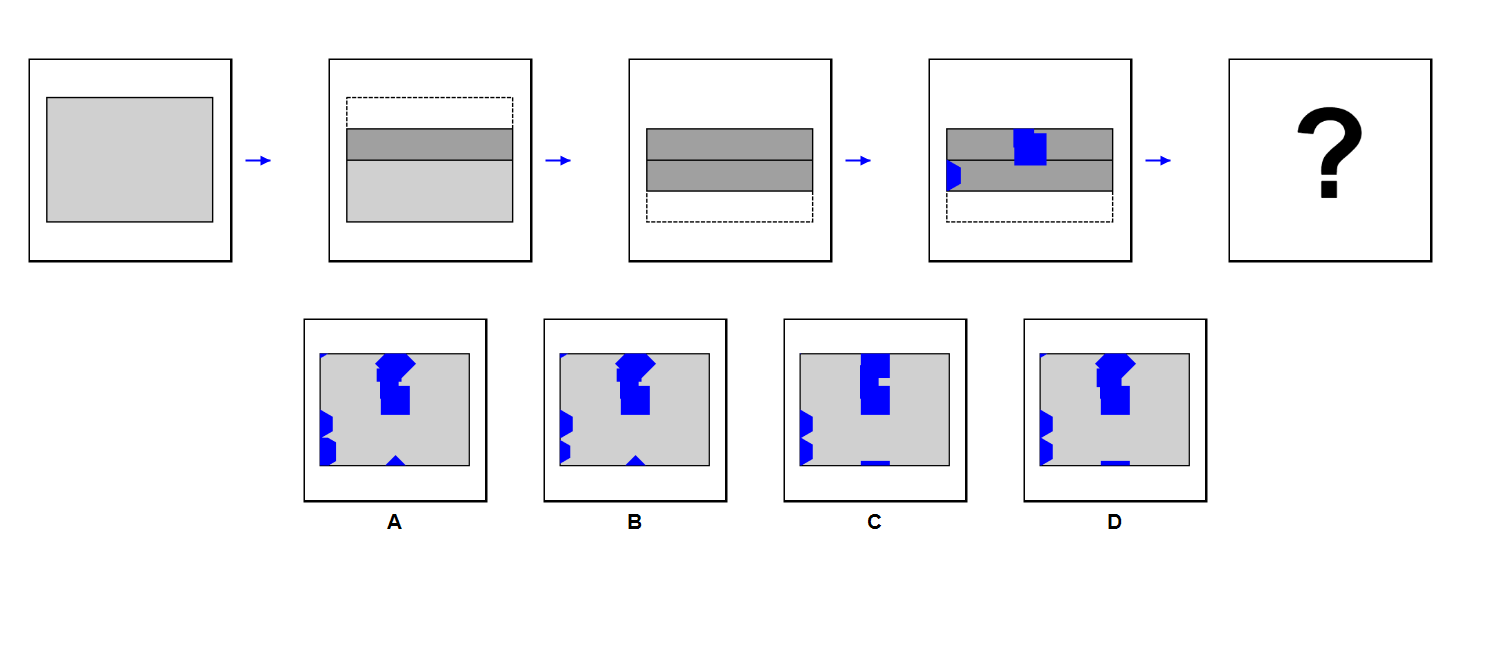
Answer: C